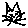
Label: cat